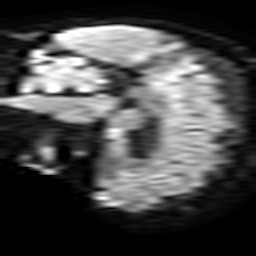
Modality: TRACE
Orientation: sagittal
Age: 75
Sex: female
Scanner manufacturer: philips
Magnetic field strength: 3 T
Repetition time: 3.793 s
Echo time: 0.06119 s